Aerial crown-view tile of a tropical tree (Barro Colorado Island, Panama), acquired 20250512:
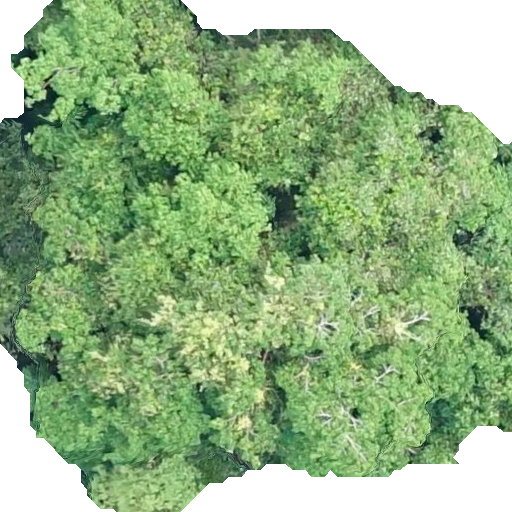
Species: Hura crepitans
GBIF accepted scientific name: Hura crepitans
Crown area: 361.14 m²